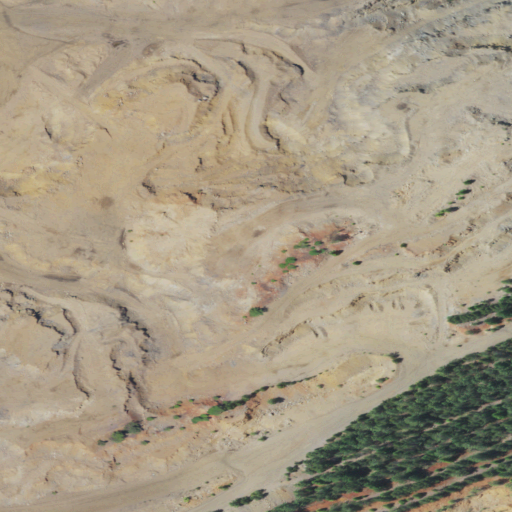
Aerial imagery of mountain in Oregon named Nickel Mountain (historical) containing barren land, shrub, medium intensity development, high intensity development, low intensity development, and evergreen forest